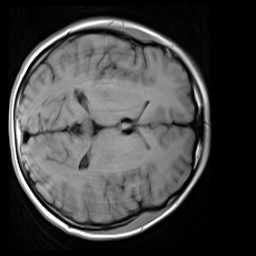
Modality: T1w
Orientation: axial
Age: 21
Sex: female
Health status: healthy
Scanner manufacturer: siemens
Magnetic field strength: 3 T
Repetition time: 4.1 s
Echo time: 0.0085 s